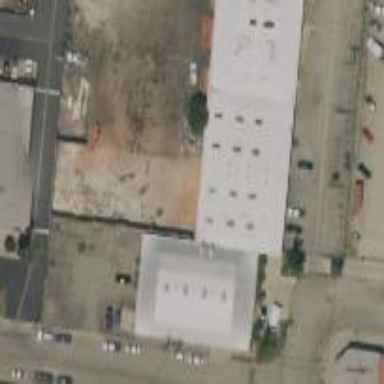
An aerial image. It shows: Warehouse building.